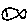
Label: fish